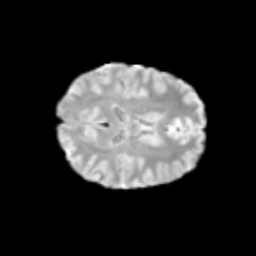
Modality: T2w
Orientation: axial
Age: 12
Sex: female
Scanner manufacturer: siemens
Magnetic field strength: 3 T
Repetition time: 3.8 s
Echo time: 0.07 s